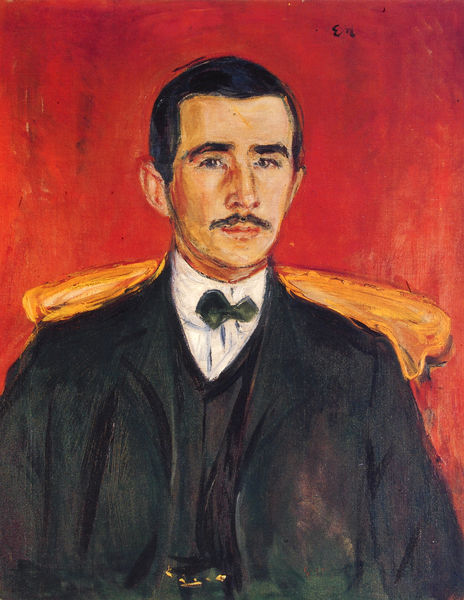
Titel: Portrait Herbert Esche
Künstler: Edvard Munch
Institution: (Privatsammlung)
Schlagwörter: blau, mann, weiß, gelb, sitzen, haar, hintergrund, licht, mund, nase, orange, schwarz, stirn, stuhl, blick, rot, anzug, bart, hemd, jacke, schnurrbart, wand, augen, gesicht, kragen, bildnis, portrait, porträt, gold, haare, augenbrauen, lippen, ohren, wangen, kette, violett, sigantur, schnäuzer, glanz, stuhllehne, fliege, jackett, weste, stehkragen, uhrkette, halbfigurenporträt, wangenknochen, pinselspuren, anzugjacke, blurot, gegelt